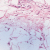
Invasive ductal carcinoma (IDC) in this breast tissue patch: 1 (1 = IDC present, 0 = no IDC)